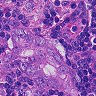
Metastatic tissue present: yes